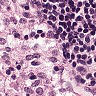
Metastatic tissue present: no